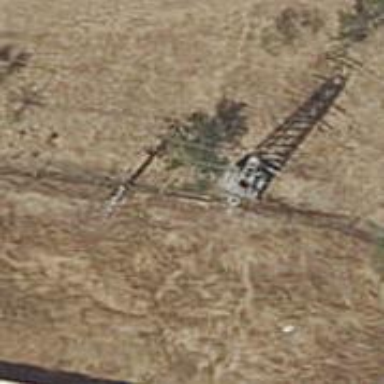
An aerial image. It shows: Power pole.